Question: could you help me find a component that draw such a tree in c#.thanks.

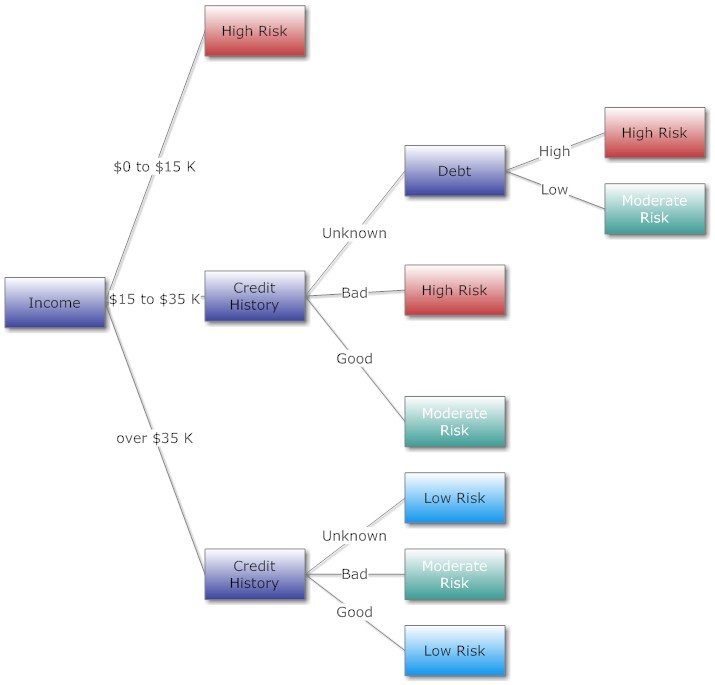
Answer: 'Winforms'?
if you use 'Silverlight'/'WPF' , 'Hierachical' templates is a good one. then you can style it as you want.